Question: Having issues getting myself started on MVC3
Trying to define a simple route here in 'Global.asax'
'''
routes.MapRoute( _
"MeGet", _
"me", _
New With {.controller = "MeController", .action = "Show"}, _
New With {.httpMethod = New HttpMethodConstraint("GET")}
)
routes.MapRoute( _
"MePut", _
"me", _
New With {.controller = "MeController", .action = "Update"}, _
New With {.httpMethod = New HttpMethodConstraint("PUT")}
)
'''
And My controller is as follows.
'''
Public Class MeController
Inherits System.Web.Mvc.Controller
'
' GET: /me
Public Function Show() As ActionResult
Dim stuff = {"Hello", "World"}
Return Json(stuff, JsonRequestBehavior.AllowGet)
End Function
'
' PUT: /me
Public Function Update() As ActionResult
Return View()
End Function
End Class
'''
And all I get is...
> The resource cannot be found.
no stack trace.
Changed Controller to '_me' and tried the Route Debugger
Now it says there is but below it says it matches the current request...

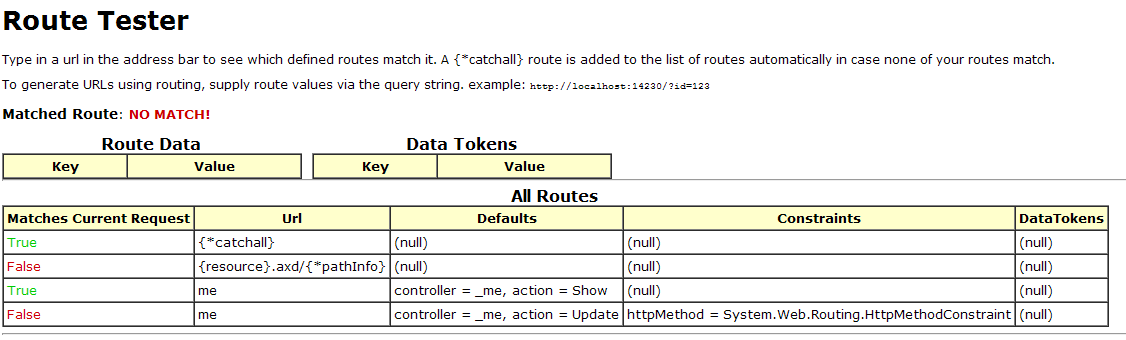
Answer: '''
Public Class _me
Inherits System.Web.Mvc.Controller
'''
must become:
'''
Public Class MeController
Inherits System.Web.Mvc.Controller
'''
in ASP.NET MVC convention dictates that controller class names are suffixed with 'Controller'. I don't know why did you put an _ before your controller name, it is against conventions but if you ever decide to keep it you will have to reflect this in your route definitions as well.
Also in your routes replace:
'''
.controller = "MeController"
'''
with:
'''
.controller = "Me"
'''
so that your route definition looks like this:
'''
routes.MapRoute( _
"MeGet", _
"me", _
New With {.controller = "Me", .action = "Show"}, _
New With {.httpMethod = New HttpMethodConstraint("GET")}
)
routes.MapRoute( _
"MePut", _
"me", _
New With {.controller = "Me", .action = "Update"}, _
New With {.httpMethod = New HttpMethodConstraint("PUT")}
)
'''